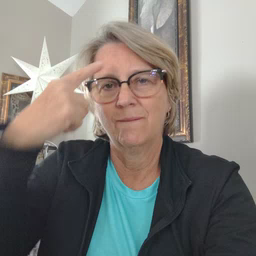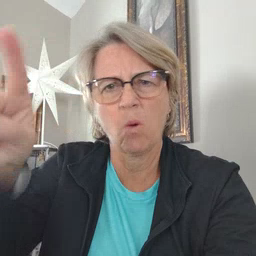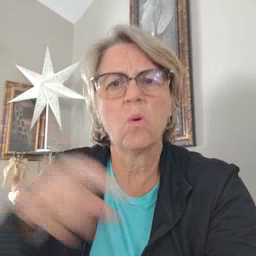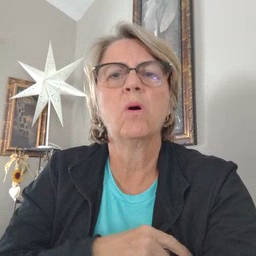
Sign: for